Field crop: tomato
Growth stage: 1
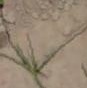
Species: cyperus